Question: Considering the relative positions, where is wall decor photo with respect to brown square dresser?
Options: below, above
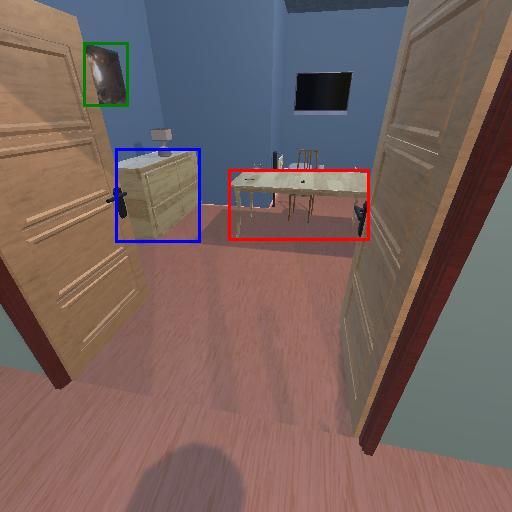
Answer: below